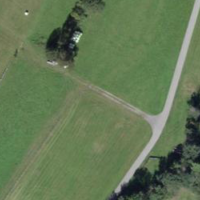
EUNIS habitat code: 24
Species observed at this site:
Plantago major